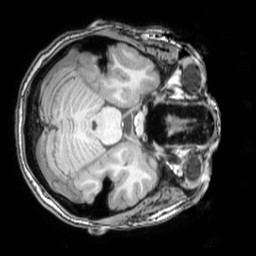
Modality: T1w
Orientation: axial
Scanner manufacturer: philips
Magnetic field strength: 3 T
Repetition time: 0.008105 s
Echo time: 0.003714 s